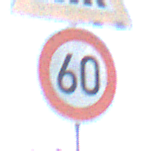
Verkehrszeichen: Geschwindigkeit60
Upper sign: FussgaengerueberwegRechts
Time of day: SunriseSunset
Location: Outdoor (Suburban)
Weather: PartlyCloudy
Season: NotSpecified
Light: Natural